Question: I don't know how to fix this error. I hope some of you can help me. I really appreciate.
This code in Python :
'''
import numpy as np
from calendar import monthrange
import matplotlib.pyplot as plt
r2T2m = np.loadtxt("E:\koppen-master\R_THANHHOA_1998_2019.txt",comments="#")
nyr = len(r2T2m[:,1])/31
nyr = int(nyr)
print("number of the years", nyr)
r3T2m = np.reshape(r2T2m[:,1:13],(nyr,31,12))
r2T2m_mn = np.zeros(shape=(nyr,12))
iyr = 0
while iyr < nyr:
imn = 0
while imn < 12:
idy = 0
ndy = 0
ndy_of_mn = monthrange(1998 + iyr, imn+1)
while idy <31:
if r3T2m[iyr][idy][imn] >= -10.:
ndy = ndy + 1
r2T2m_mn[iyr][imn] = r2T2m_mn[iyr][imn]+r3T2m[iyr][idy][imn]
idy = idy+1
r2T2m_mn[iyr][imn] = round((r2T2m_mn[iyr][imn]*ndy_of_mn)/float(ndy),2)
imn = imn + 1
print("Year:", iyr+1998, " ", r2T2m_mn[iyr])
iyr = iyr + 1
'''
Data I used :

Error message Which I am getting :
> TypeError: can't multiply sequence by non-int of type 'numpy.float64'
how to solve the issue?
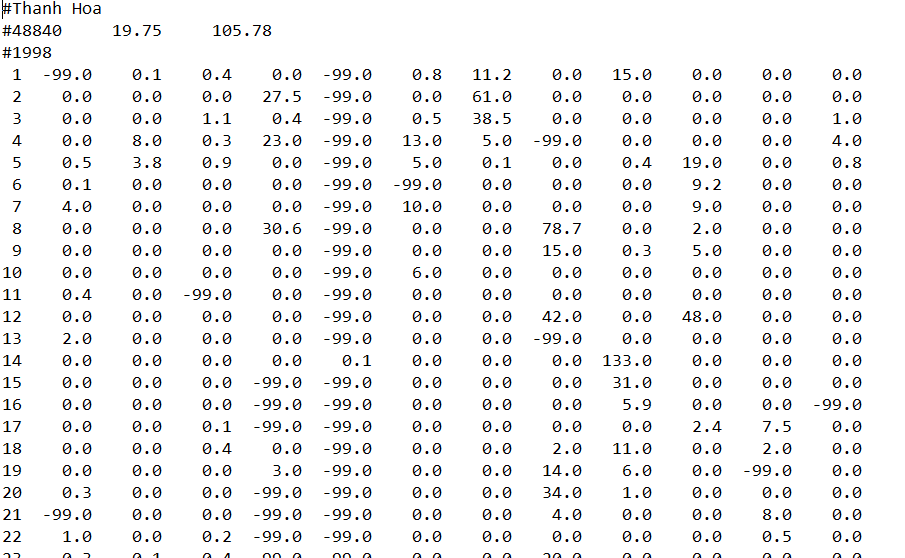
Answer: This line is the problem:
'''
r2T2m_mn[iyr][imn] = round((r2T2m_mn[iyr][imn]*ndy_of_mn)/float(ndy),2)
'''
Here 'ndy_of_mn' is a <URL>, but 'r2T2m_mn[iyr][imn]' is a float. You cannot multiply these two things.
By looking at this line
'''
ndy_of_mn = monthrange(1998 + iyr, imn+1)
'''
I understand that you want to compute number of days in a month (is that right?). However, 'monthrange' returns weekday of first day of the month and number of days in month . And you only want the second part of this tuple. Therefore why don't you do something like this:
'''
_, ndy_of_mn = monthrange(1998 + iyr, imn+1)
'''
That way 'ndy_of_mn' is not a tuple anymore.